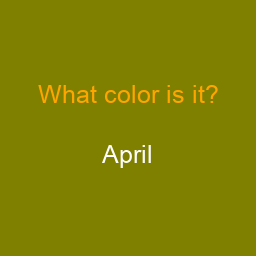
Color: white
Background color: olive
Question text color: orange